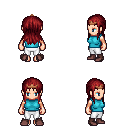
a pixel art fantasy rpg character, female body template, human, light skin, teal sleeveless shirt, white pants, brunette unkempt hairstyle, bronze tiara, maroon shoes, four views (front, back, left, right), 2x2 character sprite sheet, small pixel art, hard edges, no anti-aliasing